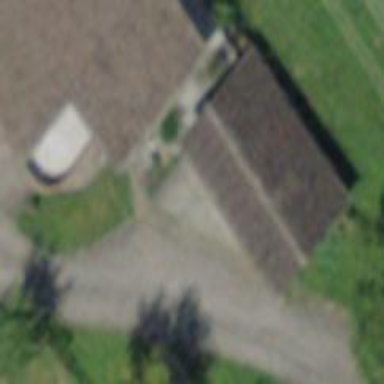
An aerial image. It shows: Shed building.